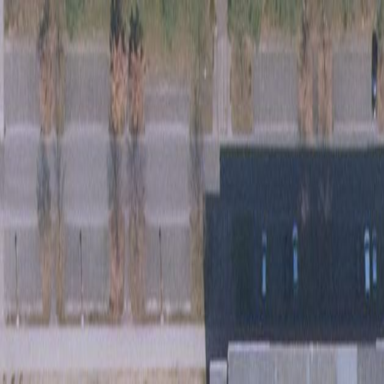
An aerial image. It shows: Street-side parking area.